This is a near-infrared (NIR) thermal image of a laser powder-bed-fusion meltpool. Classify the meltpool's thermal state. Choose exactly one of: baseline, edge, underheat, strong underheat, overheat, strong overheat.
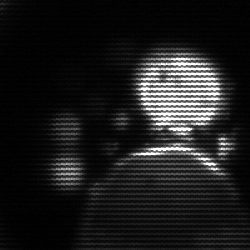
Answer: baseline